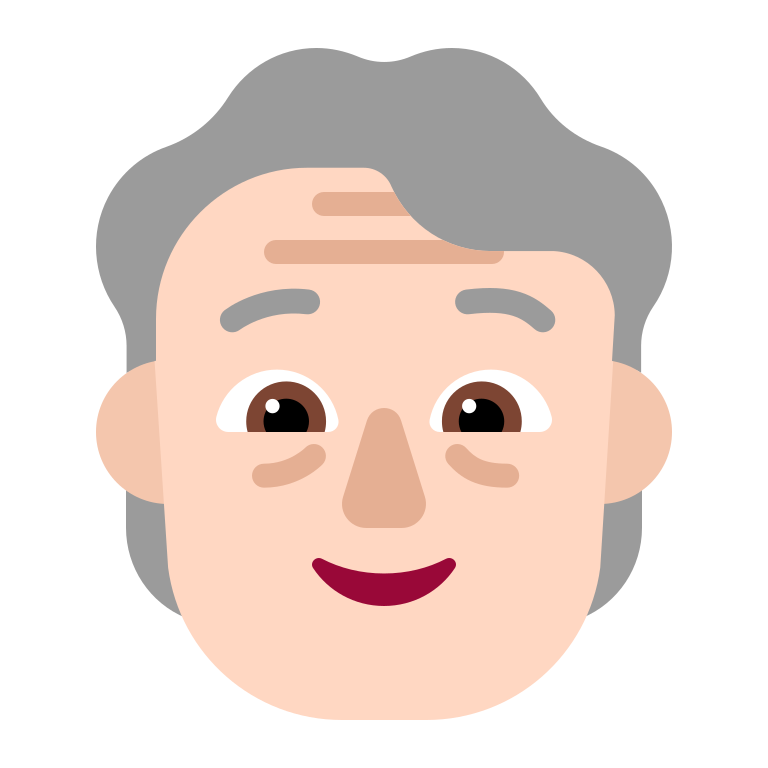
older person flat light